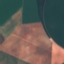
Land use / land cover class: AnnualCrop